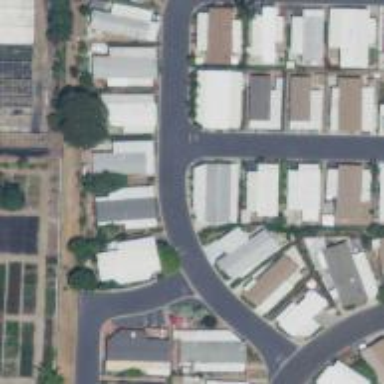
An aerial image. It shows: Living street.